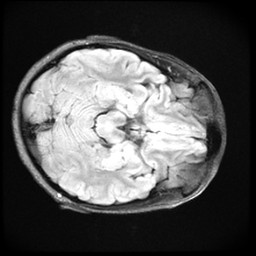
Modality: FLAIR
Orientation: axial
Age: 22
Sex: female
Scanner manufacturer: ge
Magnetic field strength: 3 T
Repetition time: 11 s
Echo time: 0.1497 s